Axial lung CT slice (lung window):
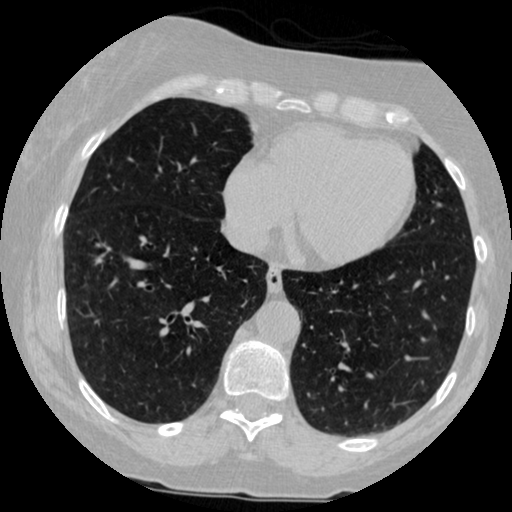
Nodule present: no